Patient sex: F
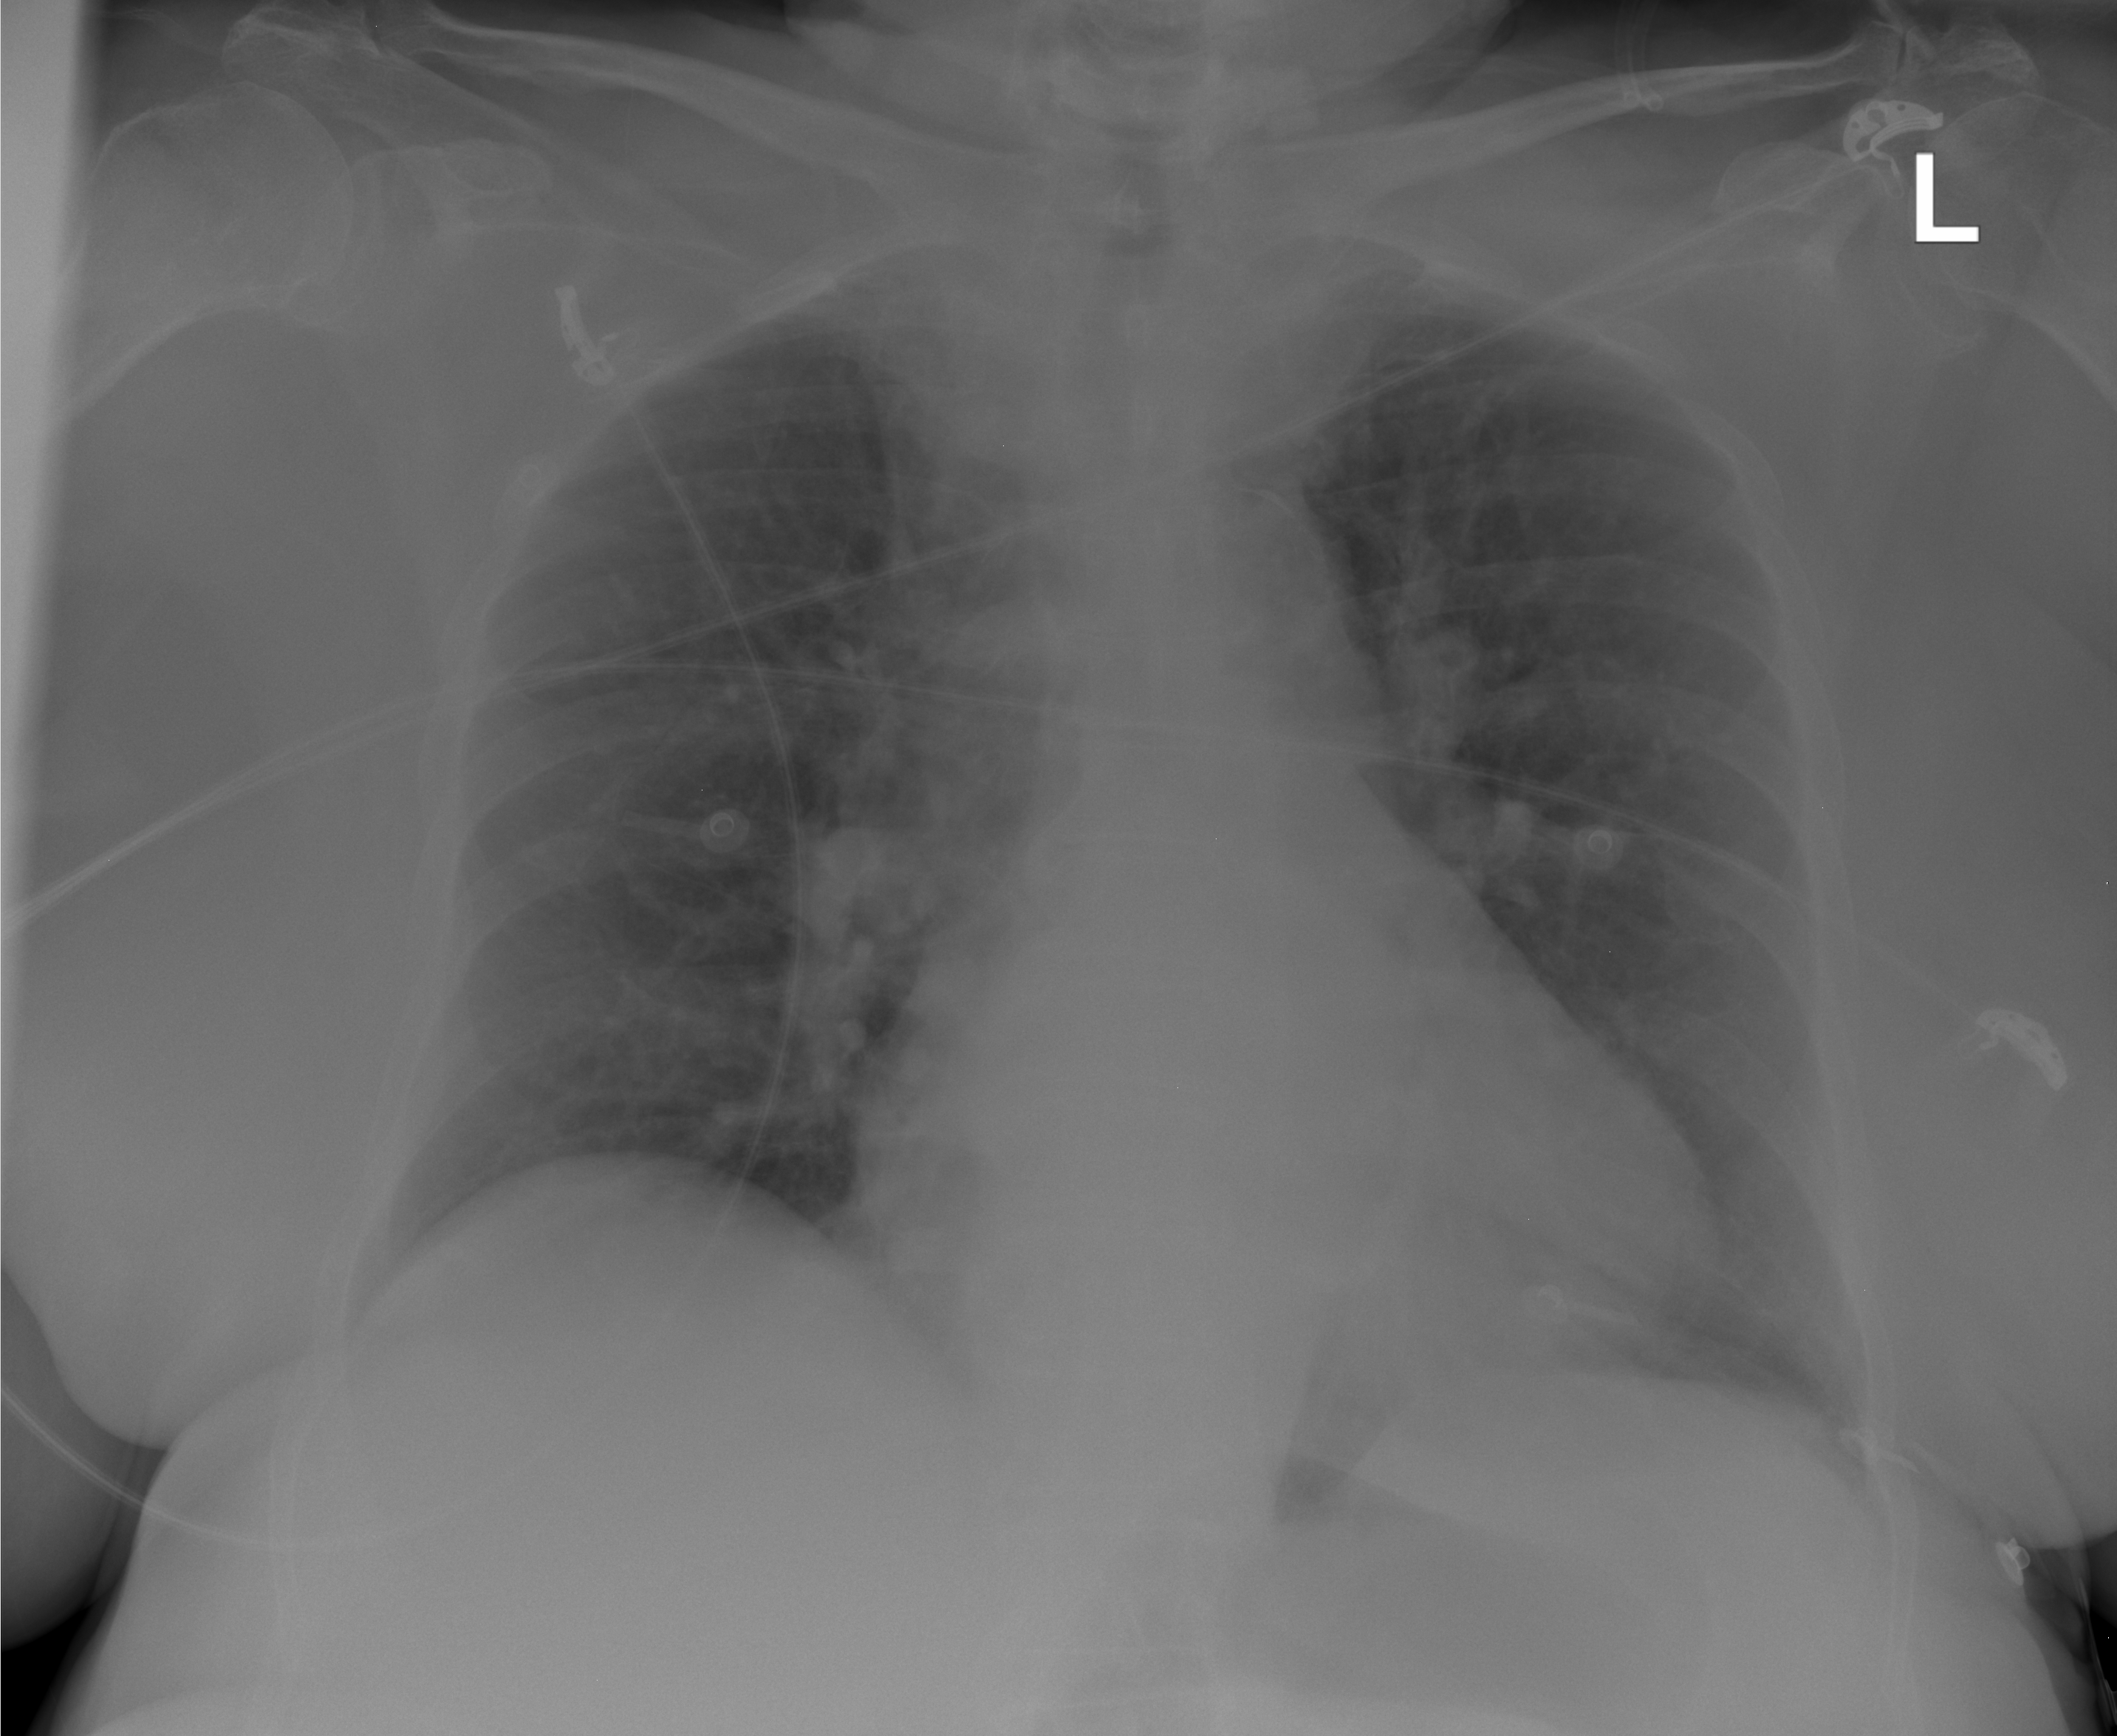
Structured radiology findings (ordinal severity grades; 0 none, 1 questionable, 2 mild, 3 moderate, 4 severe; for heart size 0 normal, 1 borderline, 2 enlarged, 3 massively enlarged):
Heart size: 0
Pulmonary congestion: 1
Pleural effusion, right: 0
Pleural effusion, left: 0
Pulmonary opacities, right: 0
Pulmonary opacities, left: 0
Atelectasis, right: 0
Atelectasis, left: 0